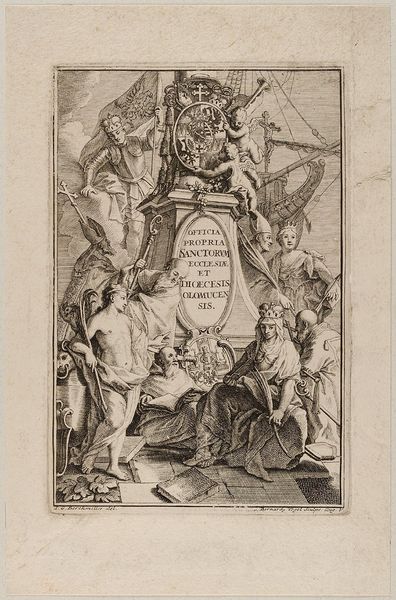
Titel: Titelblatt 'Officia Propria Sanctorum Ecclesiae Et Dioecesis Olomucensis'
Künstler: Johann Georg Bergmüller
Standort: Hamburg
Institution: Museum für Kunst und Gewerbe Hamburg
Schlagwörter: nackter, barock, kirche, schiff, segelboot, papier, fahnen, segelschiff, grafik, graphik, bischof, papst, takelage, fotografie, photographie, buch, kreuz, denkmal, druckgraphik, druckgrafik, radierung, wappen, erzbischof, heiliger, königin, heilige, helden, monument, schrifttafel, heiligendarstellung, ecclesia, reproduktionen, barockzeit, barockzeitalter, ekklesia, druckerzeugnisse, segeljacht, segelyacht, würdenträger, ornamentstich, vorlageblätter, erzbistums, olmütz, diözese